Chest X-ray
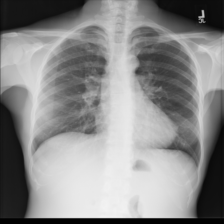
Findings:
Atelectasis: negative
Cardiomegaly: negative
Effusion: negative
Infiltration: negative
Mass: negative
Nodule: negative
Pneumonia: negative
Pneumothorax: negative
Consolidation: negative
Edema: negative
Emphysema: negative
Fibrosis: negative
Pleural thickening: negative
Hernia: negative